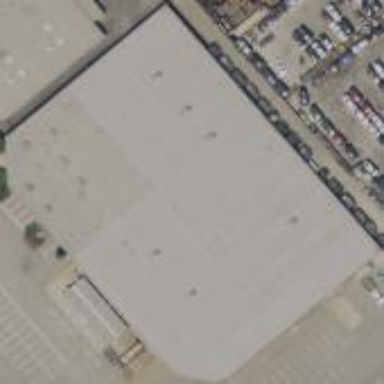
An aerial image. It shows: Industrial building.